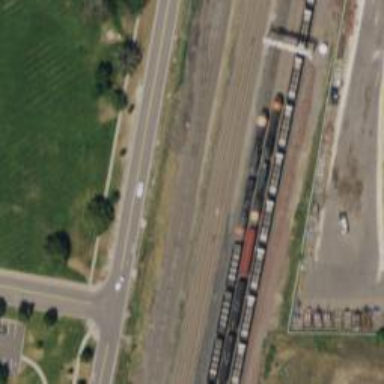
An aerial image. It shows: Railway spur service.